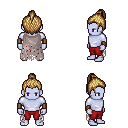
a pixel art fantasy rpg character, male body template, dark elf, purple skin, gray tattered cape, red pants, blonde short topknot hairstyle, leather bracers, four views (front, back, left, right), 2x2 character sprite sheet, small pixel art, hard edges, no anti-aliasing